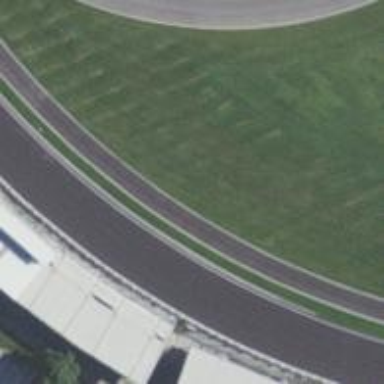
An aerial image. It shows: Motor sport raceway.